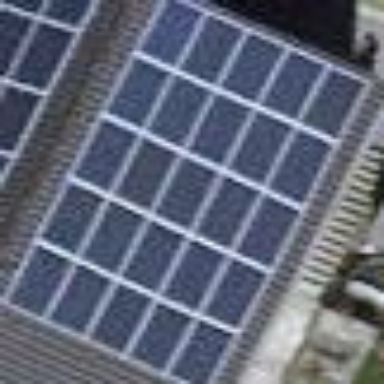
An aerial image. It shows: Solar power generator using photovoltaic method with solar photovoltaic panel types.